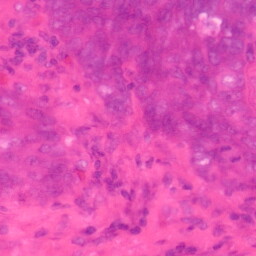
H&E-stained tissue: Colon